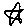
Label: star